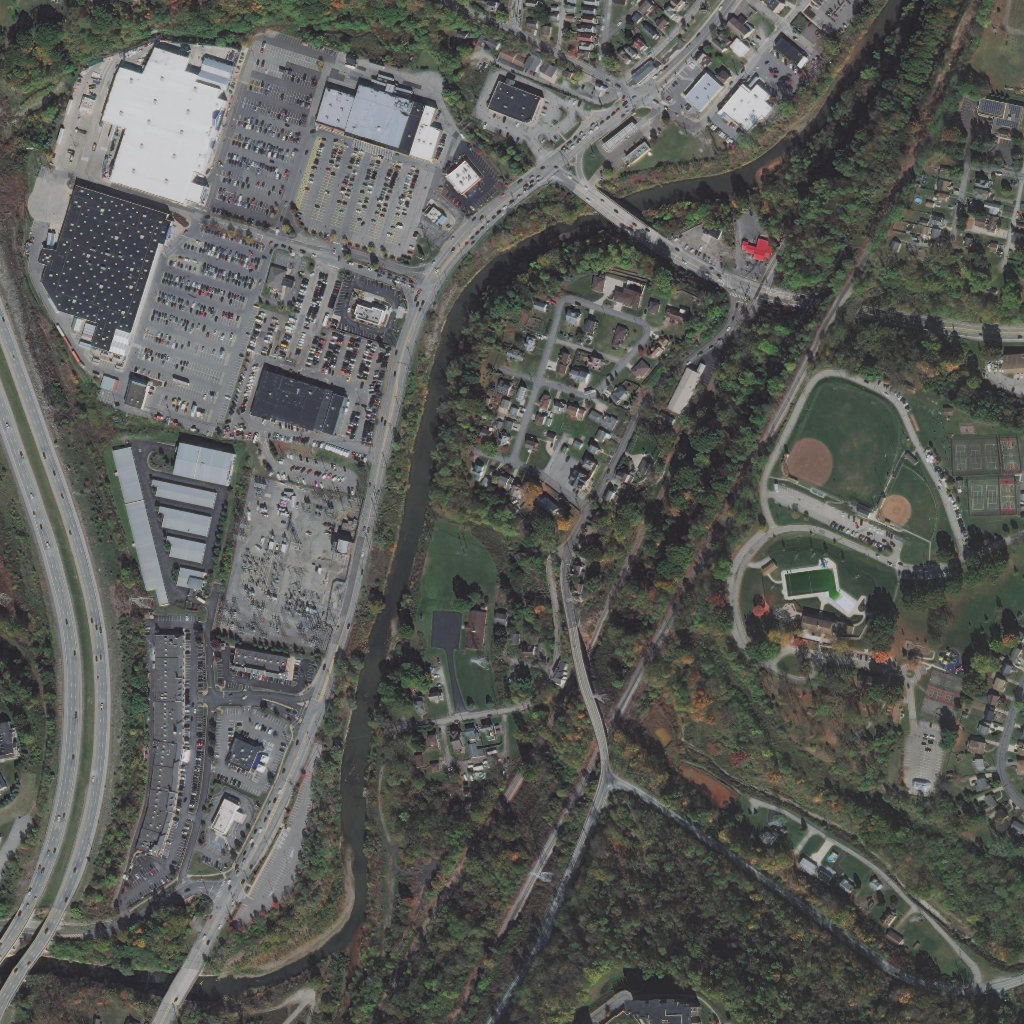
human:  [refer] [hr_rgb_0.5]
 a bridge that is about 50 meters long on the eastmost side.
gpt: <box>[[79, 29, 82, 32, 0]]</box>